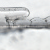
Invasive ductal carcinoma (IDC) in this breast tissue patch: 0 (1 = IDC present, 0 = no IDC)